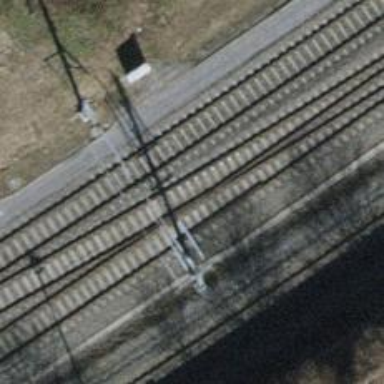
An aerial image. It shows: Rail siding with electrified contact lines for trains.